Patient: sex F, age 57
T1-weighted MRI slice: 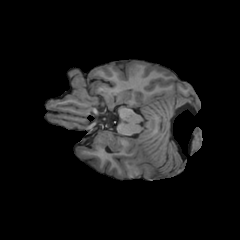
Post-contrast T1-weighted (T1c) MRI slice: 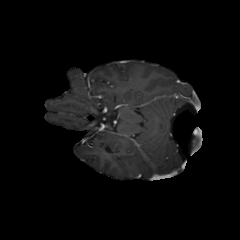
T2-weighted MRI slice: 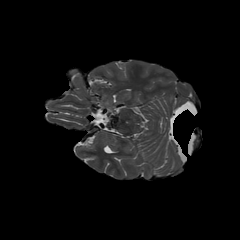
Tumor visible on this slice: no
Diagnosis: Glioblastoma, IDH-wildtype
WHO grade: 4